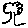
Label: tree